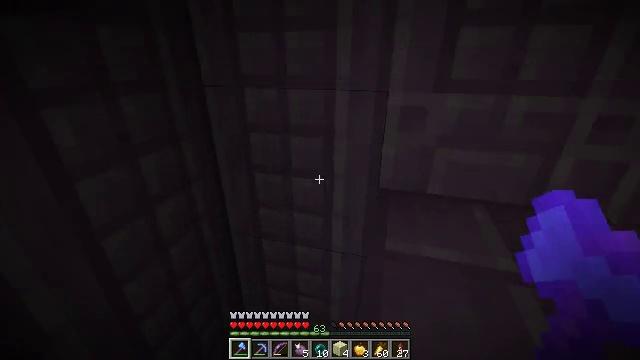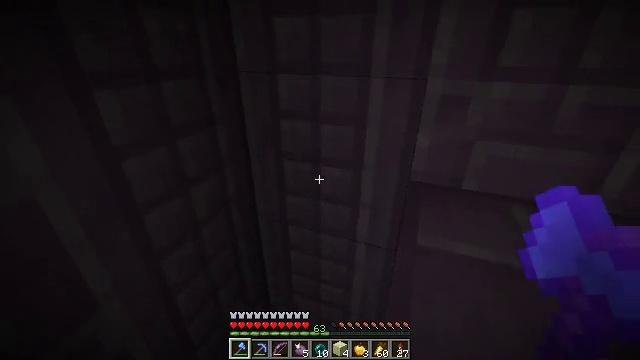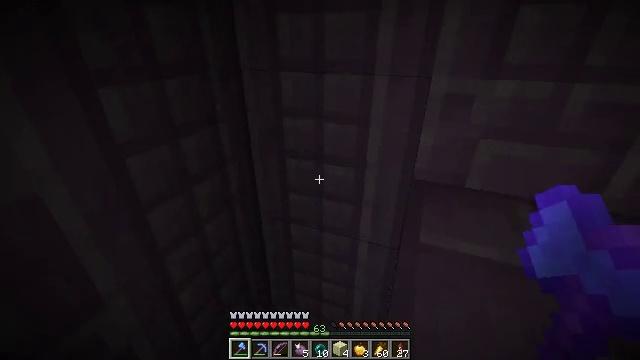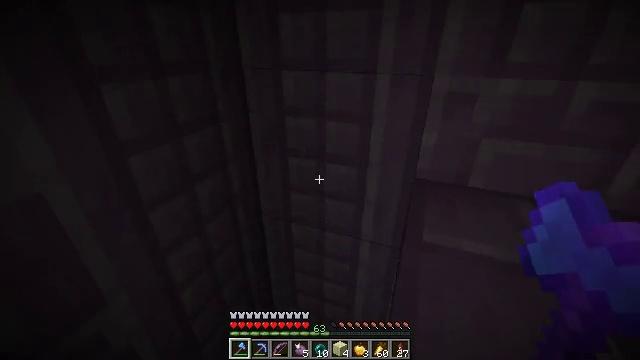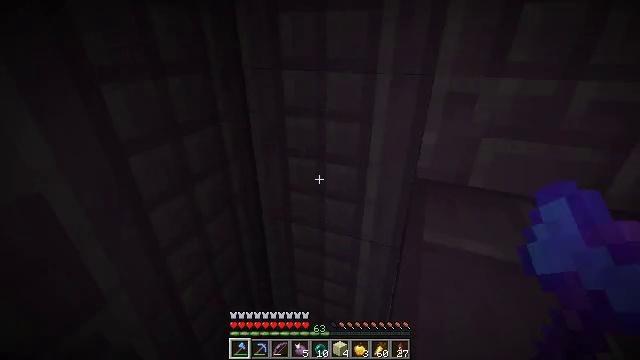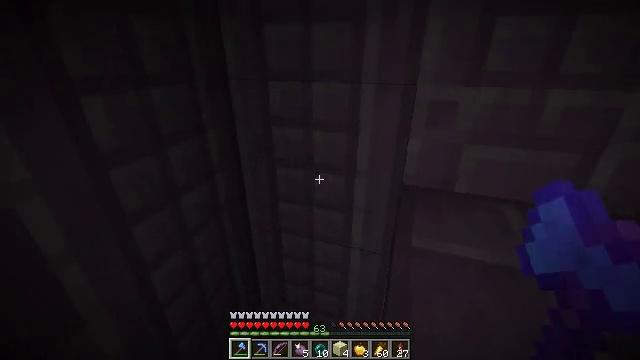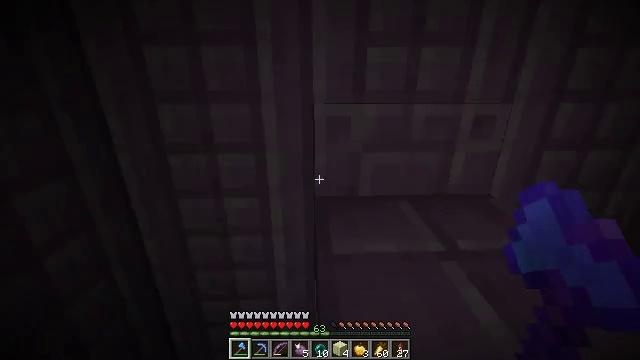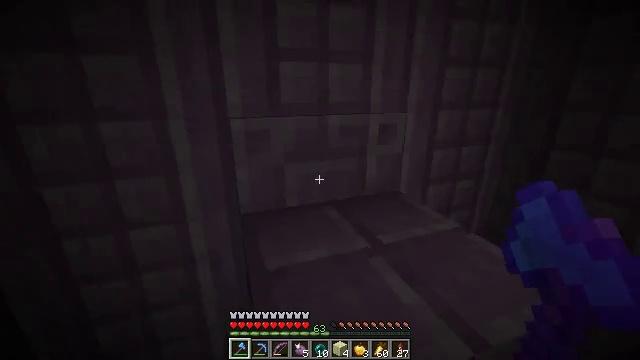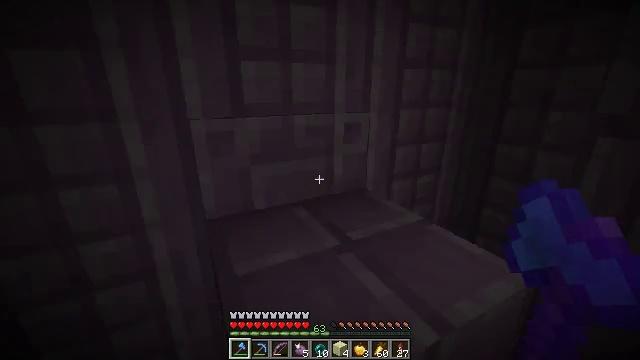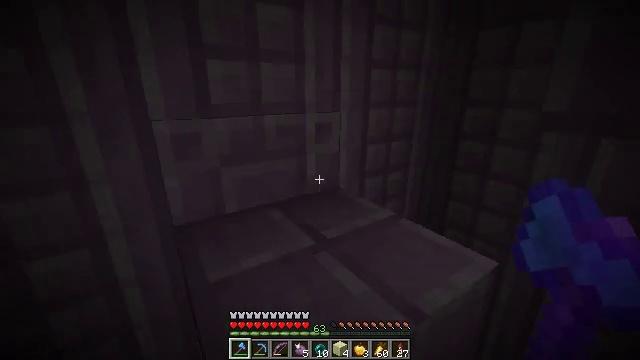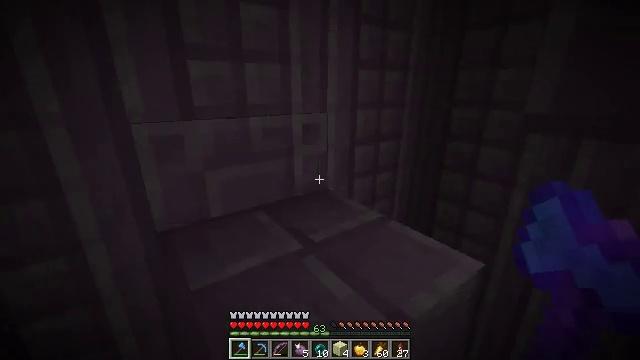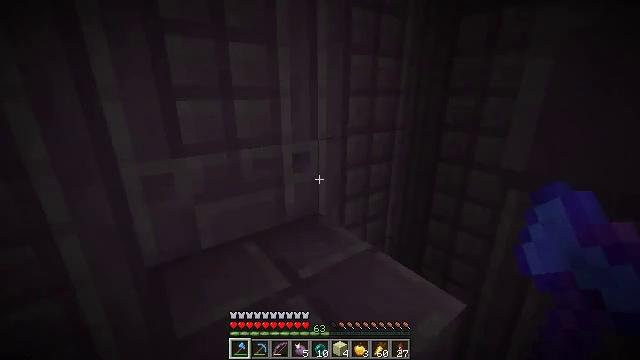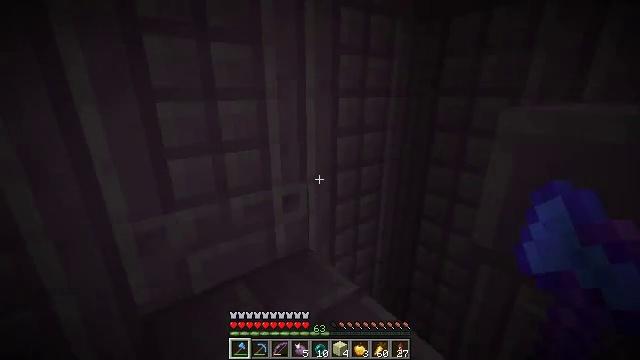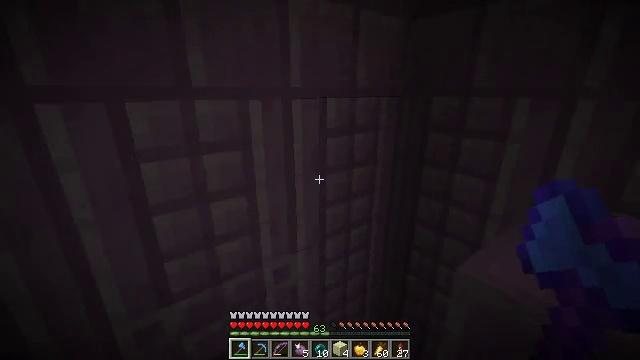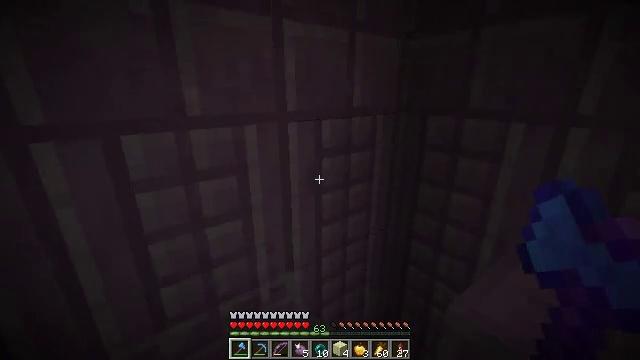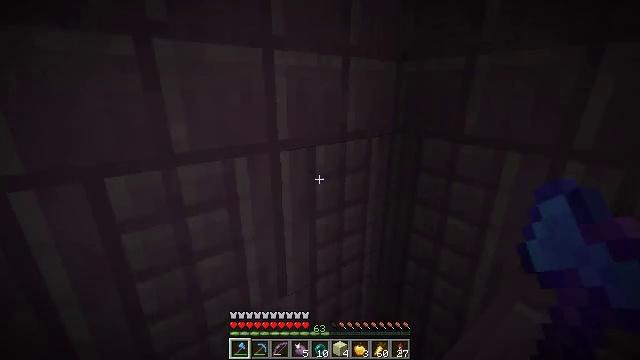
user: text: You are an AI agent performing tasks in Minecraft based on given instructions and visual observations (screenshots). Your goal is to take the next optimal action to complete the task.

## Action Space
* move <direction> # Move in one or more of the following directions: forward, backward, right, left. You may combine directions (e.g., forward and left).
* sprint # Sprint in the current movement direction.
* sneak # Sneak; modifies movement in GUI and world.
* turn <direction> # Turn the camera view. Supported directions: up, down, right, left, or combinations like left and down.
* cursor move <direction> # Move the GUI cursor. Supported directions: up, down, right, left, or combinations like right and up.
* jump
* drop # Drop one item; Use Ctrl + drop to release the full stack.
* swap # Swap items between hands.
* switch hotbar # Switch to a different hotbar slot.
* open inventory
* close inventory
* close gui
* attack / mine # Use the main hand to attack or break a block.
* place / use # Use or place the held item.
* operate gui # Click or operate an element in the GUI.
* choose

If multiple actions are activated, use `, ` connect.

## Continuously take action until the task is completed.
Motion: motion action
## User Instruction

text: Retrieve the purpur slab for building.
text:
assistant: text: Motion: turn left and down
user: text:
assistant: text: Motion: no_op
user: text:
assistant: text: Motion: no_op
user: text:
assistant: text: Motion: no_op
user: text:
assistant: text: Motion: turn right and up
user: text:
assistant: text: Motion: turn right and up
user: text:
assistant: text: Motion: turn right and up
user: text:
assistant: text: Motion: turn right
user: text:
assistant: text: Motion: turn right
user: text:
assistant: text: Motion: move forward, turn right
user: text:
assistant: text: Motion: move forward, jump
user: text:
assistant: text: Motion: move forward, jump
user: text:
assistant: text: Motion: move forward, jump
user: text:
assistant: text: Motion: move forward
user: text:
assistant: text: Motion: move forward and move left
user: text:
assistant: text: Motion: move forward and move left
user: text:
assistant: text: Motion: move forward and move left, turn right and down
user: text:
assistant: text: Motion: move forward and move left, turn right and down
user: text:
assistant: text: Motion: turn right and down
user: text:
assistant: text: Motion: turn right
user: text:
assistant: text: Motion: turn right
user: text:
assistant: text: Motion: no_op
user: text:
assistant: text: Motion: no_op
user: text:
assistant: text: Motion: turn right
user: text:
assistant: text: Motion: turn right
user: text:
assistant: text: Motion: turn right and up
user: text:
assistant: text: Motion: turn right and up
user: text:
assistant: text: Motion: move forward, jump
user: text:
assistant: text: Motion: move forward and move left, jump
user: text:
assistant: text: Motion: move forward and move left, jump